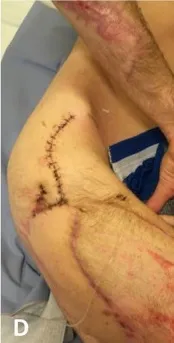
Clinical and radiological appearance of the patient prior, during, and after bacteriophage therapy. (B,C) Intraoperative findings from the right femoral head excision on the 5th of December revealing the presence of a femoral fistula.
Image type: medical_photograph (other_medical_photograph)